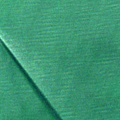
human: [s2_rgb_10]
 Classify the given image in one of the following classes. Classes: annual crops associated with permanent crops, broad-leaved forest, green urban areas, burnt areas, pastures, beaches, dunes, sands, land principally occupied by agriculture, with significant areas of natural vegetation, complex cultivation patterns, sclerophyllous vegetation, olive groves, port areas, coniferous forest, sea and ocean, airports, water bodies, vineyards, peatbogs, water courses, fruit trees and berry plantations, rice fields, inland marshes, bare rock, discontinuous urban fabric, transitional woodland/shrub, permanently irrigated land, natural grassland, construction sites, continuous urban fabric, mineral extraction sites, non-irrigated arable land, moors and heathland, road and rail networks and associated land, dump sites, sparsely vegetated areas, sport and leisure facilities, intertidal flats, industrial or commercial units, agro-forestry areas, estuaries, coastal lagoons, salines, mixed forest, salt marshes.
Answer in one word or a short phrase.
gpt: sea and ocean